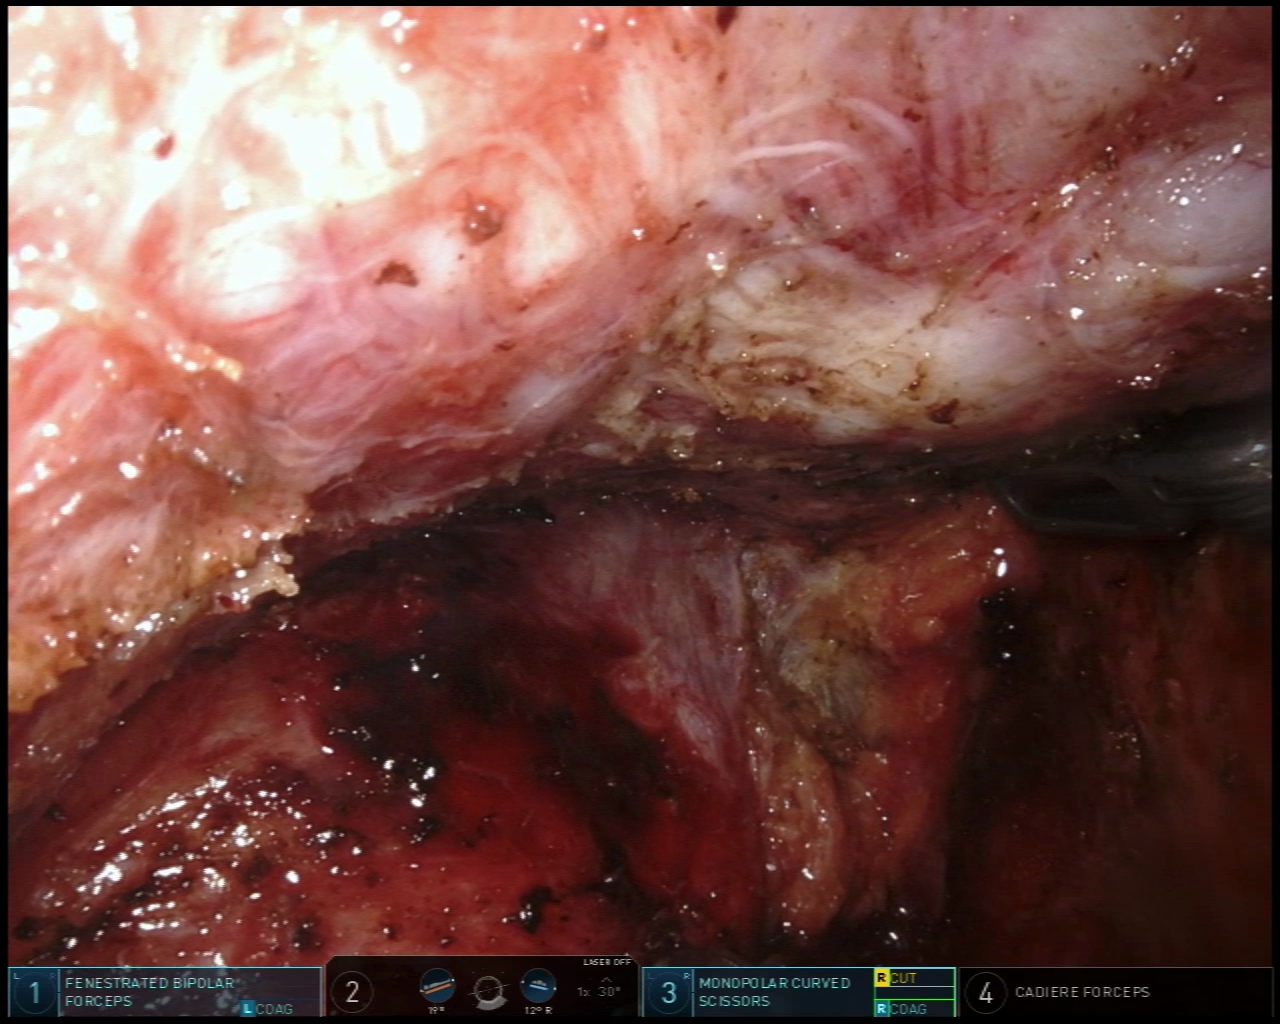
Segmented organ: vesicular_glands
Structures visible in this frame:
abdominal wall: no
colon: no
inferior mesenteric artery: no
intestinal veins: no
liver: no
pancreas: no
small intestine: no
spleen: no
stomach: no
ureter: no
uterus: no
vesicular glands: yes